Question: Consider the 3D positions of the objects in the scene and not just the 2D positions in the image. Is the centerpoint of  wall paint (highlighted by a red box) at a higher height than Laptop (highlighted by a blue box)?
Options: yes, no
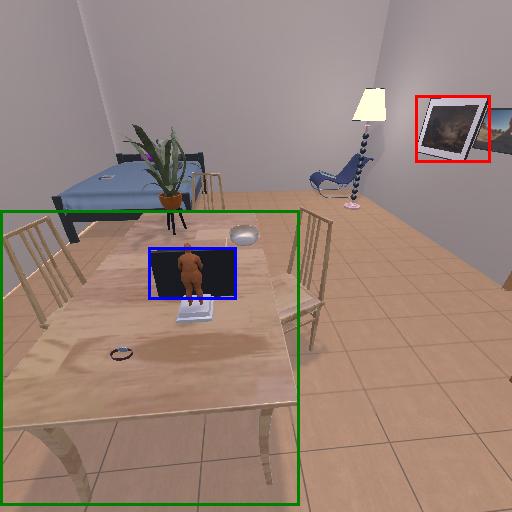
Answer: yes